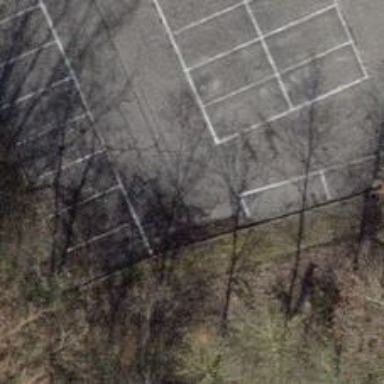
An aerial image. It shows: Asphalt parking aisle designated as service road.